Field crop: maize
Growth stage: 2
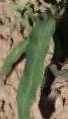
Species: maize